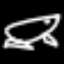
Label: frog